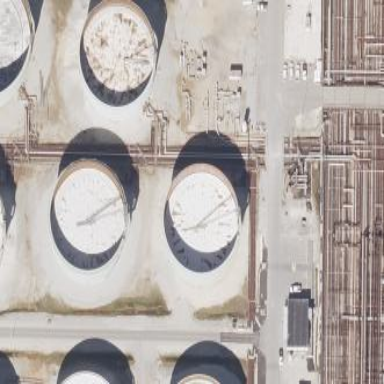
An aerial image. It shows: Industrial area with pumping substation.